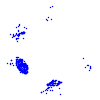
Particle: proton